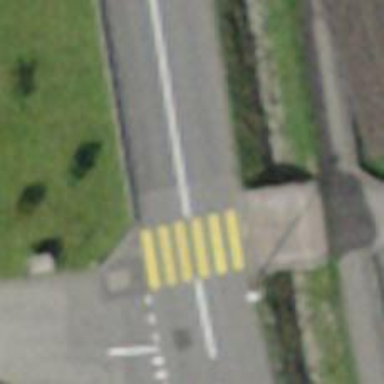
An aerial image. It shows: Marked zebra crossing on the road.